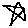
Label: star